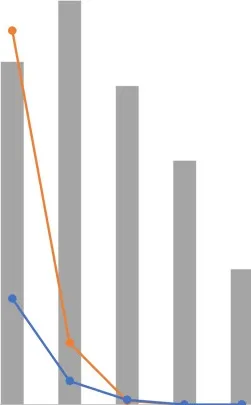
Change in concentrations of tacrolimus, nirmatrelvir, and ritonavir.
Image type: pathology (immunostaining)